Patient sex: F
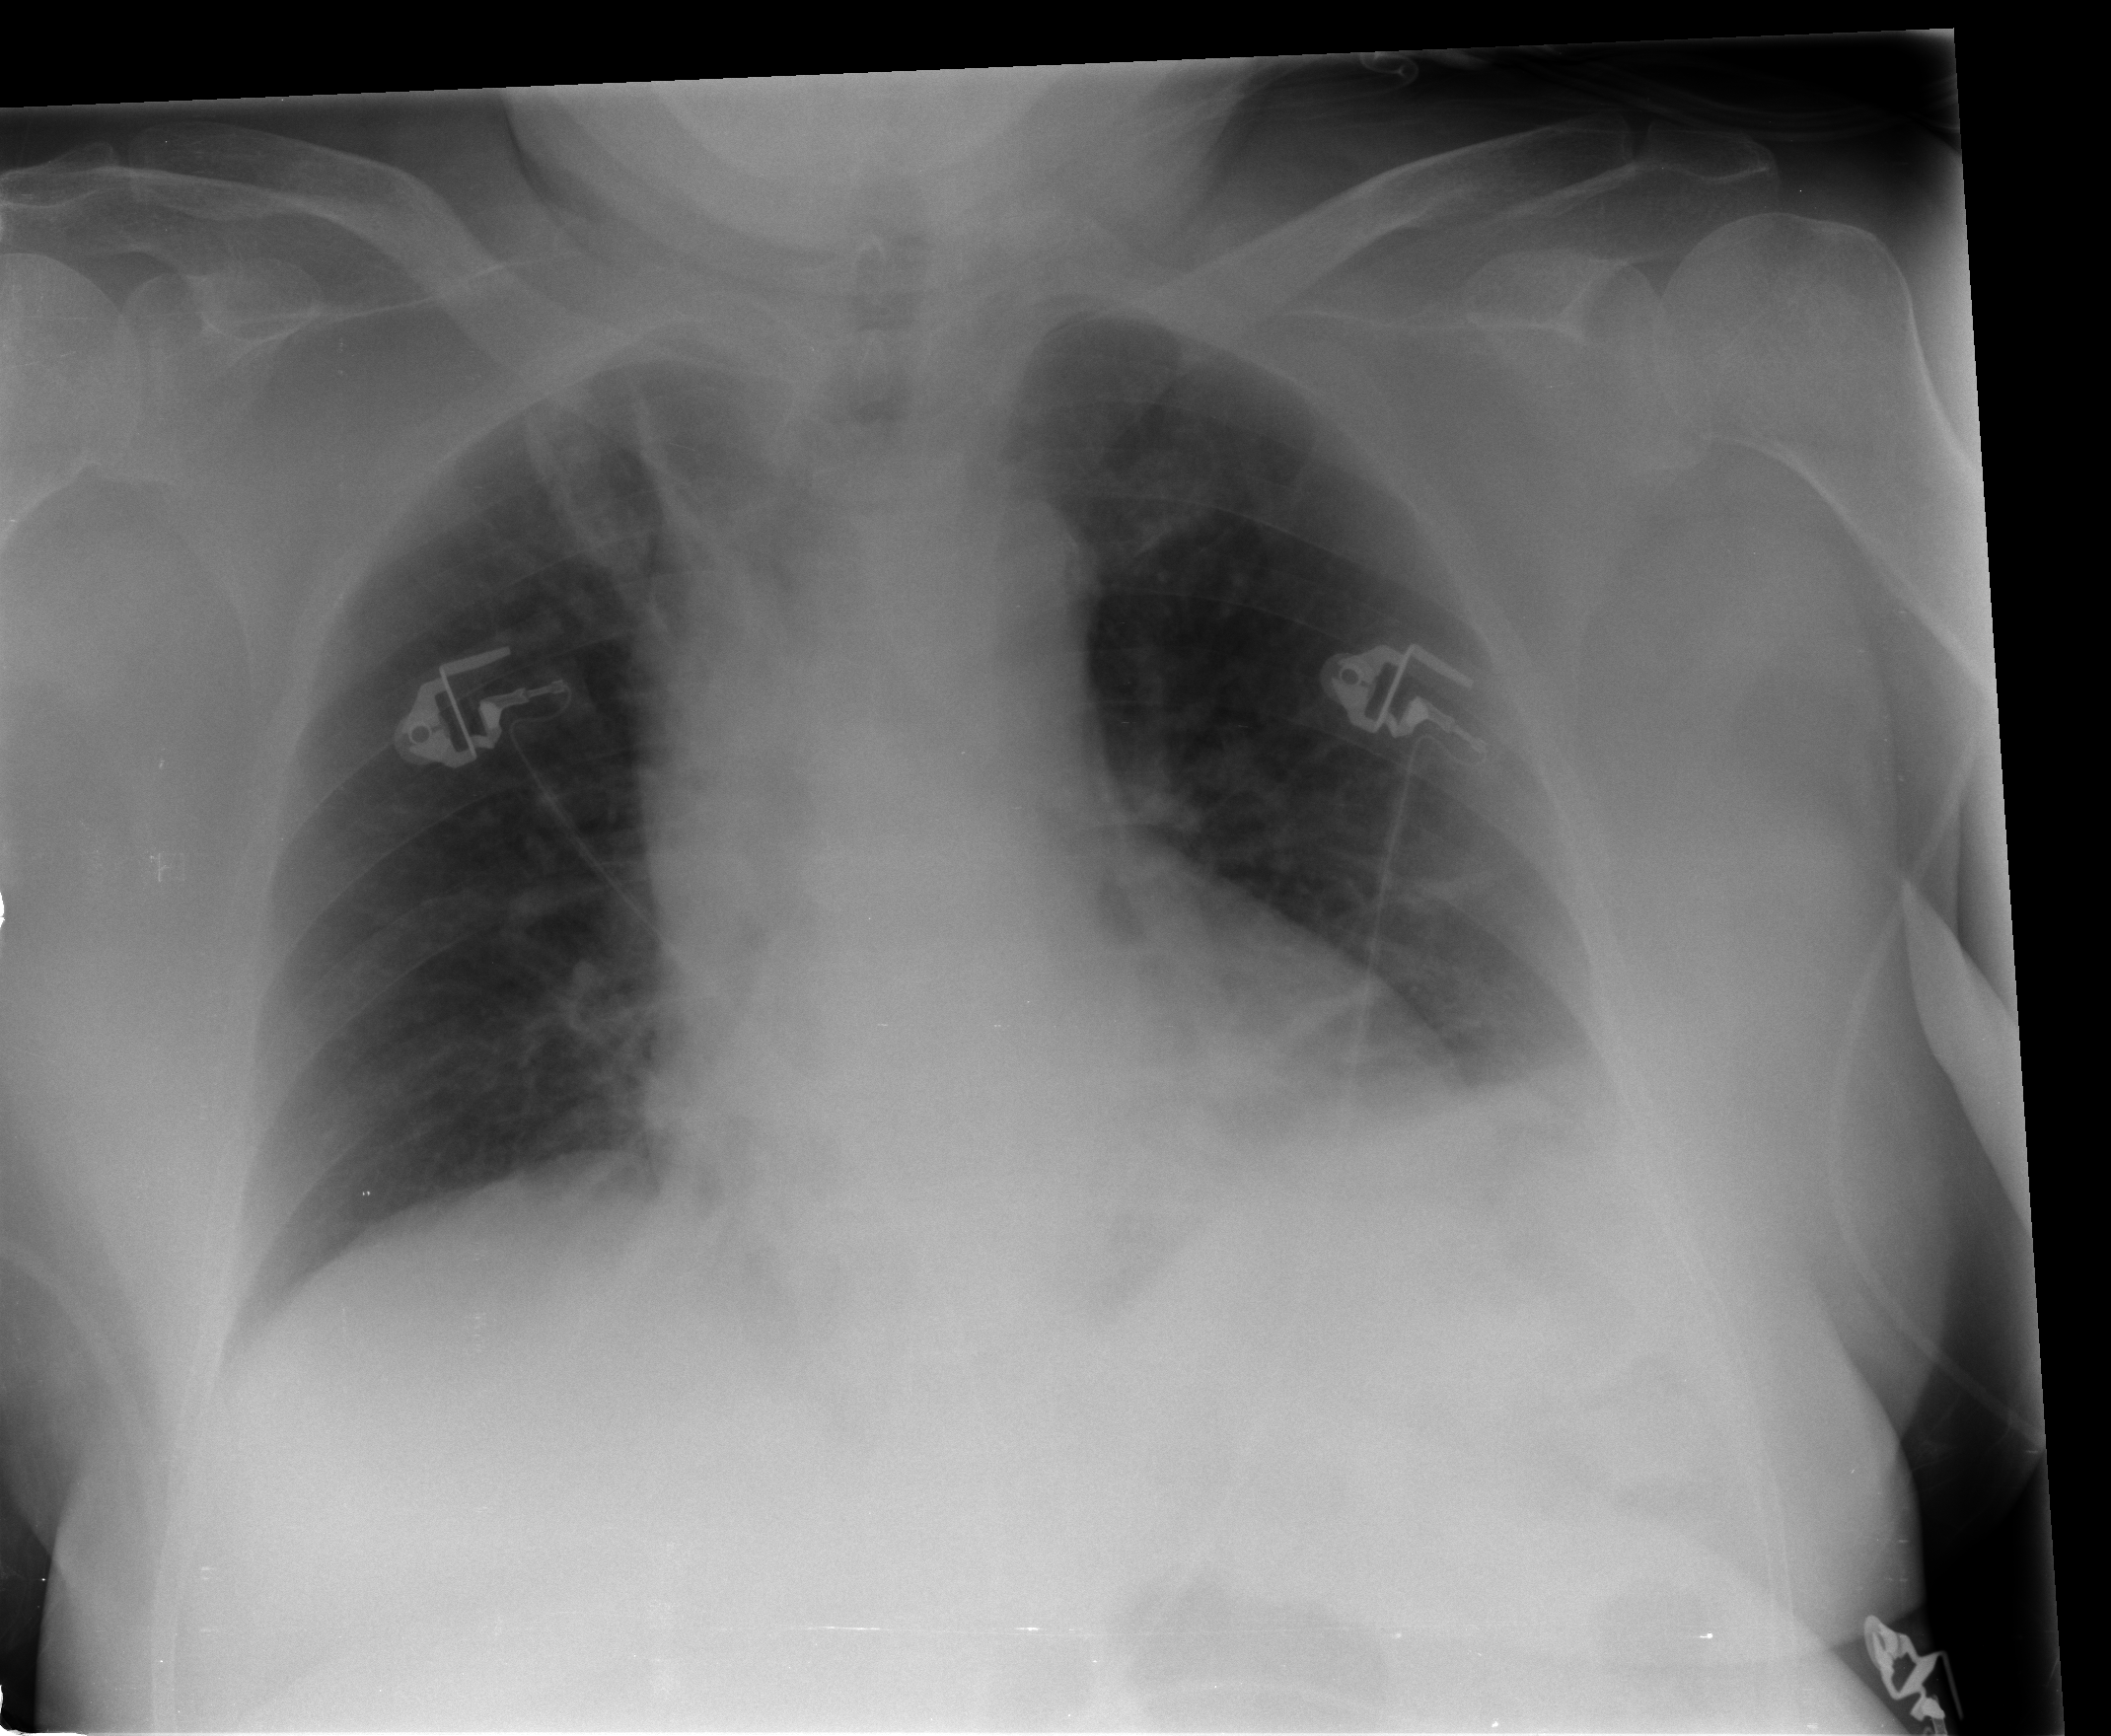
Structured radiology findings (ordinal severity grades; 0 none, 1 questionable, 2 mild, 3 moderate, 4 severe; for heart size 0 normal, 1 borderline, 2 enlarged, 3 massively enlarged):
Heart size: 1
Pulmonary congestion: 0
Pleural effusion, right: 0
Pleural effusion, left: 2
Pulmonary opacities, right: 0
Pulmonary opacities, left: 0
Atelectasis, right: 1
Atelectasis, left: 1